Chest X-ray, PA view. Patient: 62 years old, sex M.
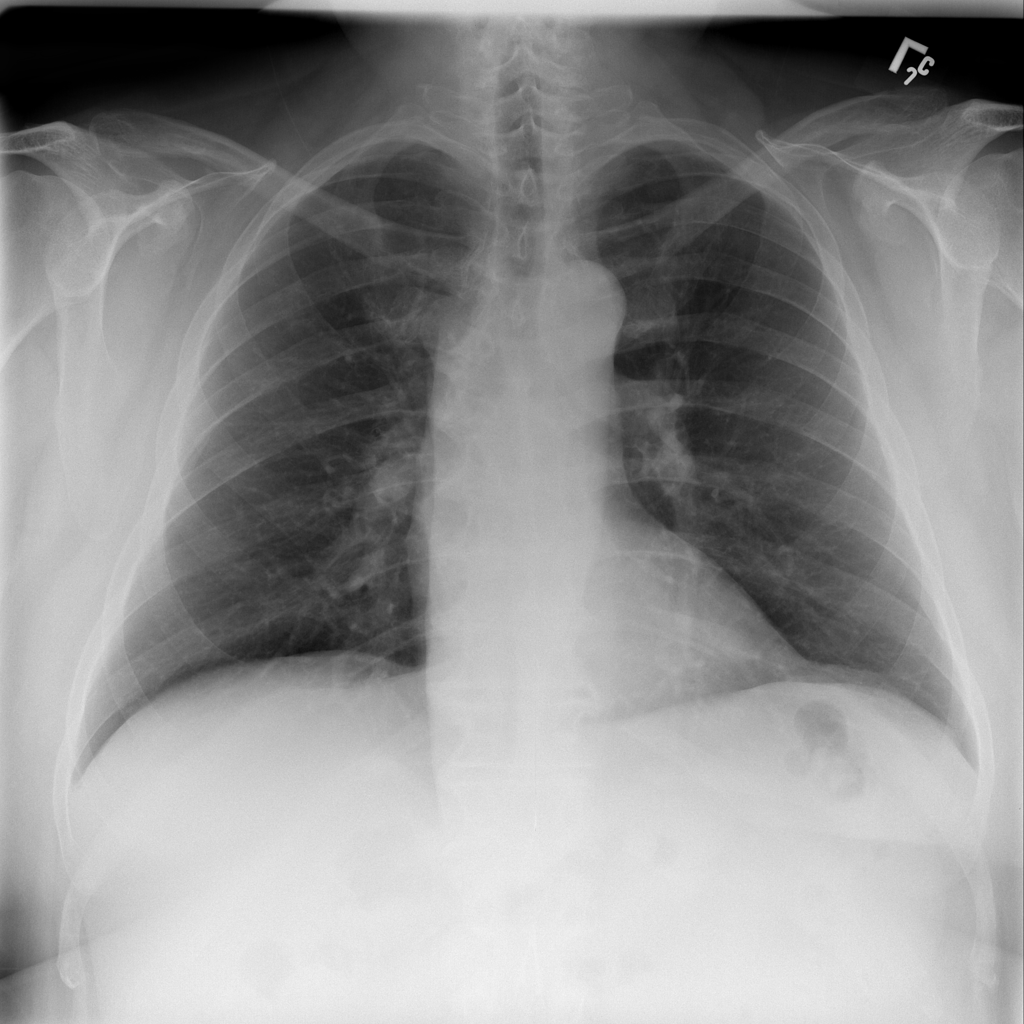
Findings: No Finding